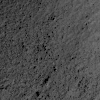
Atmospheric dust classification: not_dusty